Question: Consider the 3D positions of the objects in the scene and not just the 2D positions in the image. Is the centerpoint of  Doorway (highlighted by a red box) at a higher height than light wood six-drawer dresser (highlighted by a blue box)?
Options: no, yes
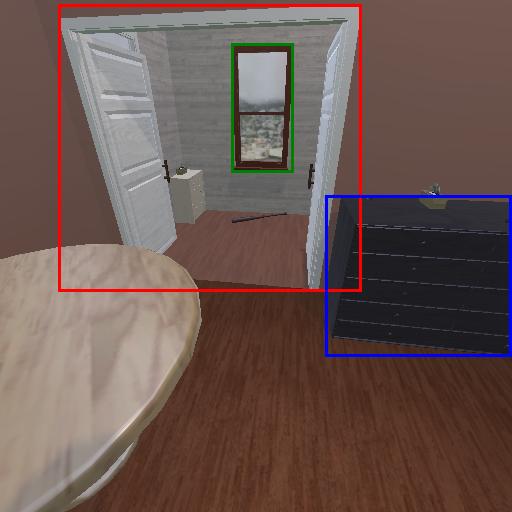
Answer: no